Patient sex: F
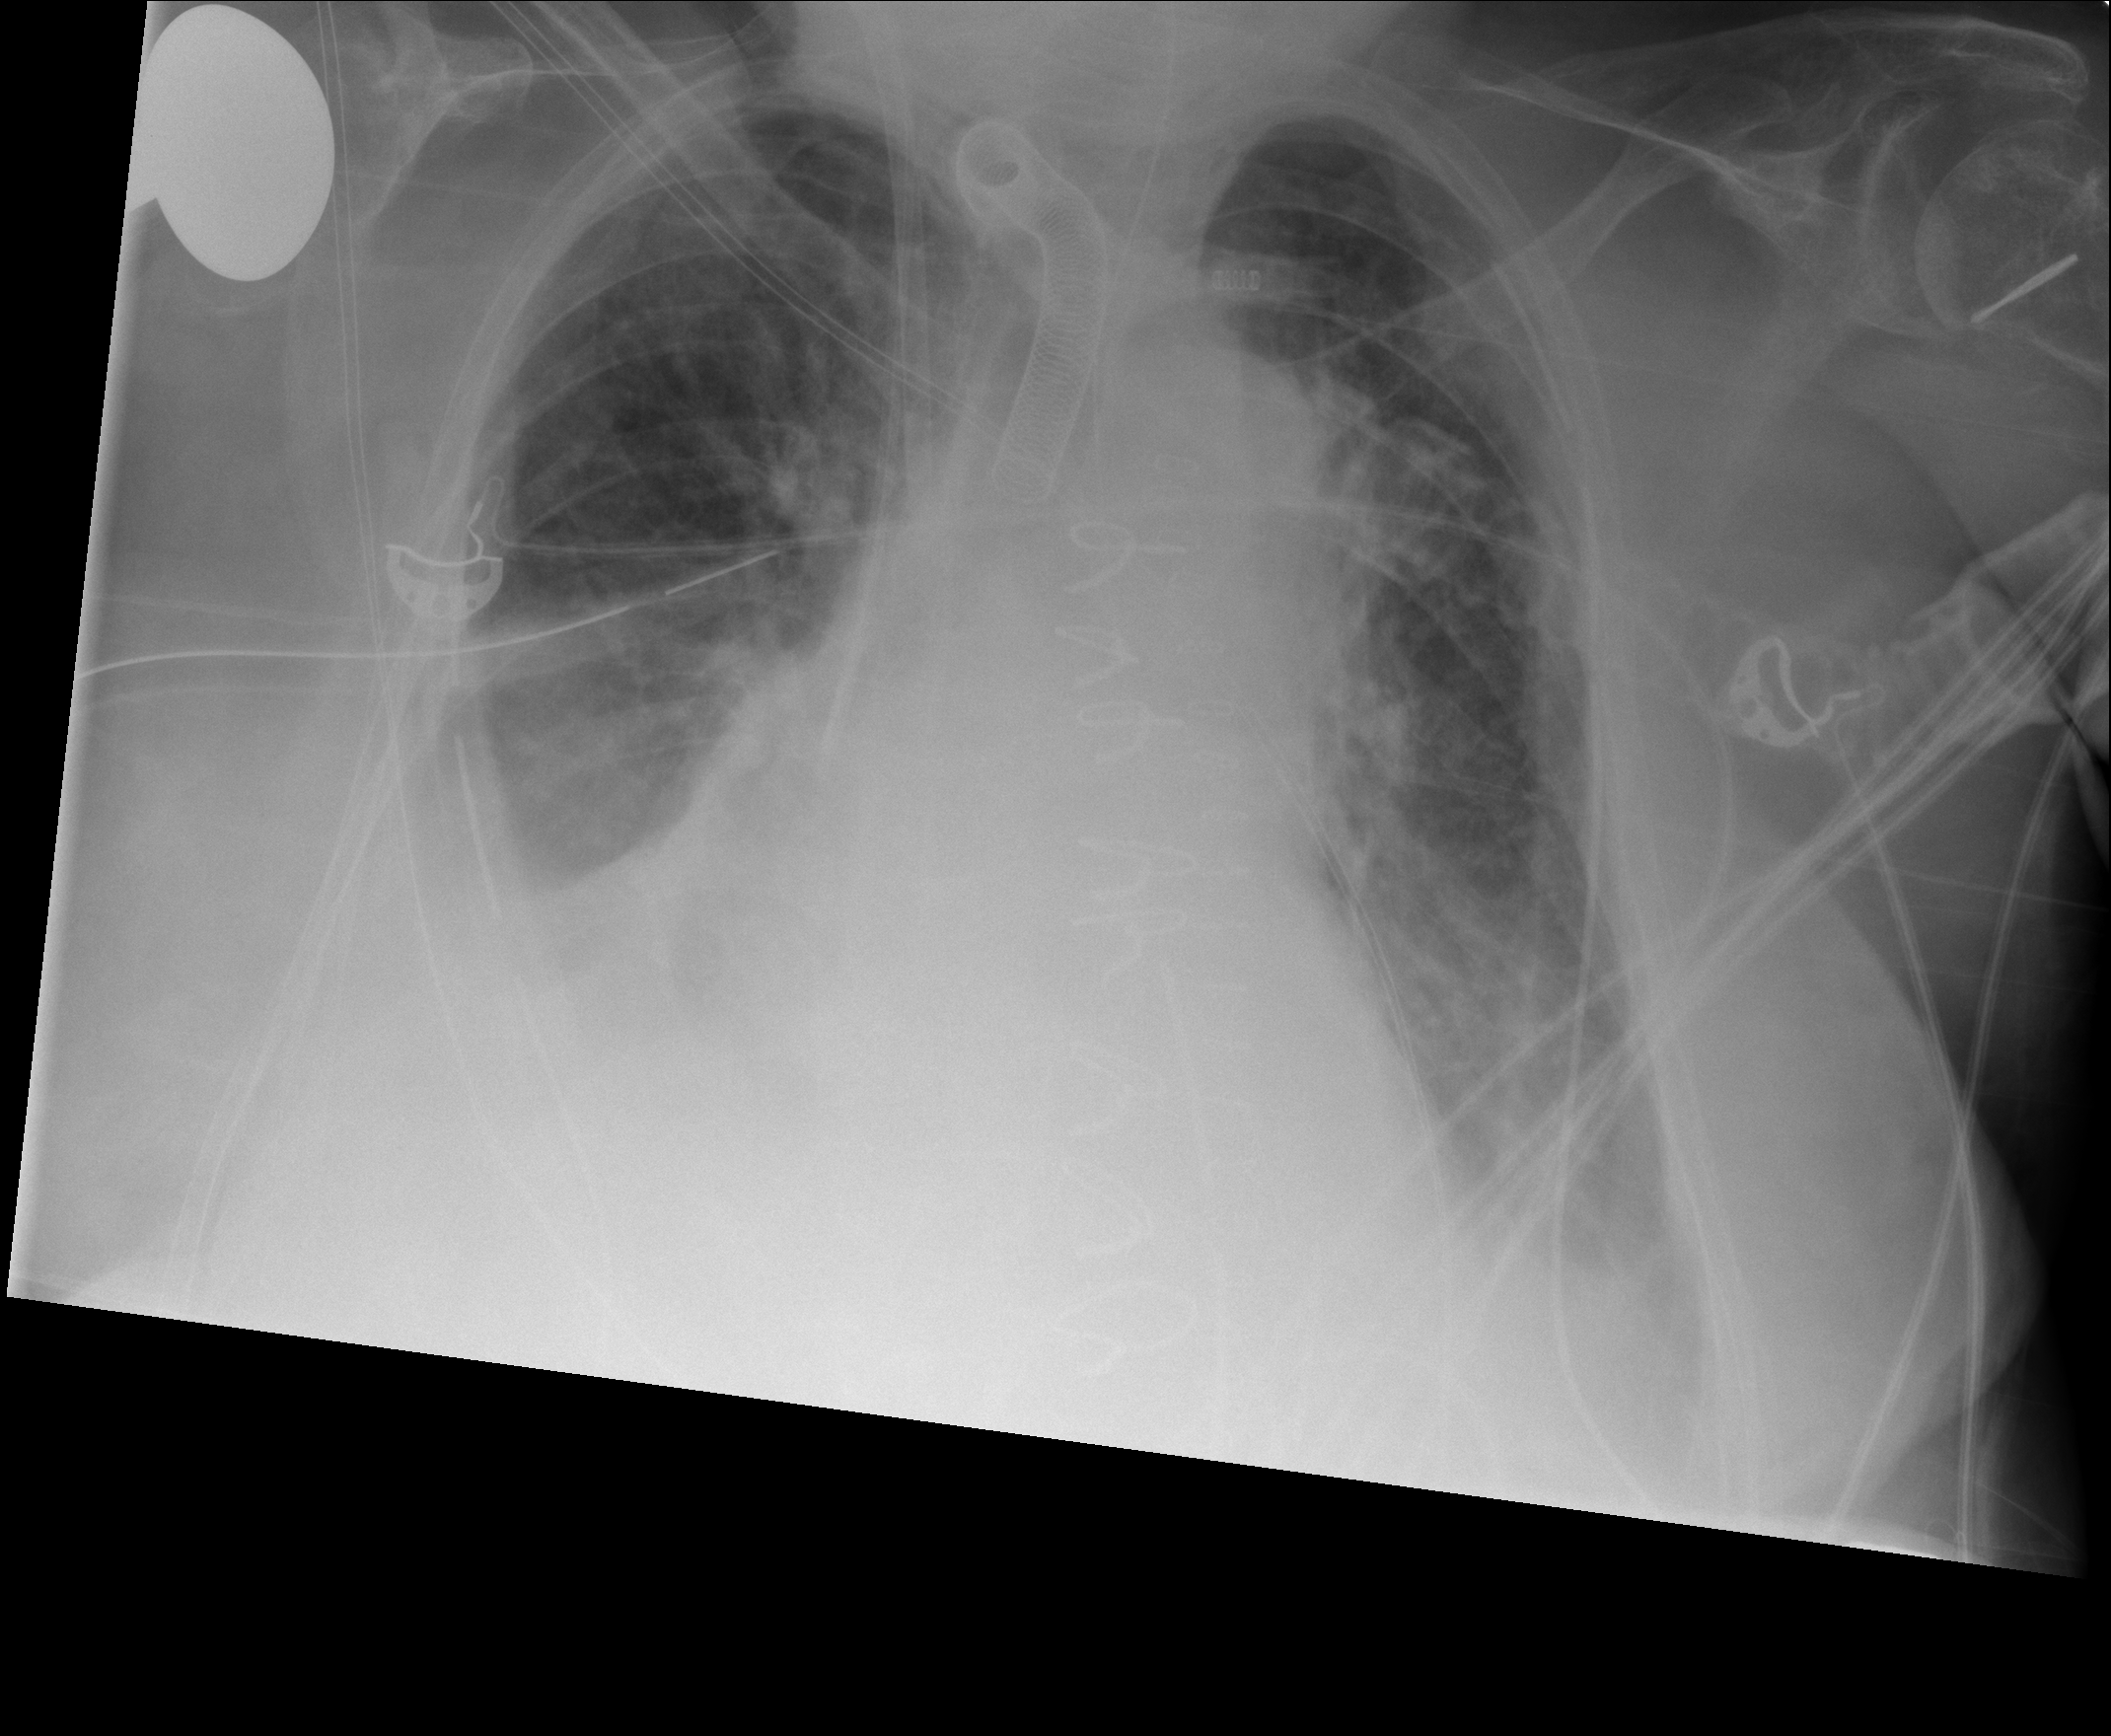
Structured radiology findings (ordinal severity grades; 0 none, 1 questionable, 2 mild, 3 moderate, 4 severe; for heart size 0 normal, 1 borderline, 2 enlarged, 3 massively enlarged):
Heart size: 2
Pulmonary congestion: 2
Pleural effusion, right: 3
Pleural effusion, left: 2
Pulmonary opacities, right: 0
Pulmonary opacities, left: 0
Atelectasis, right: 3
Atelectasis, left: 2